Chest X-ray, AP view. Patient: 25 years old, sex M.
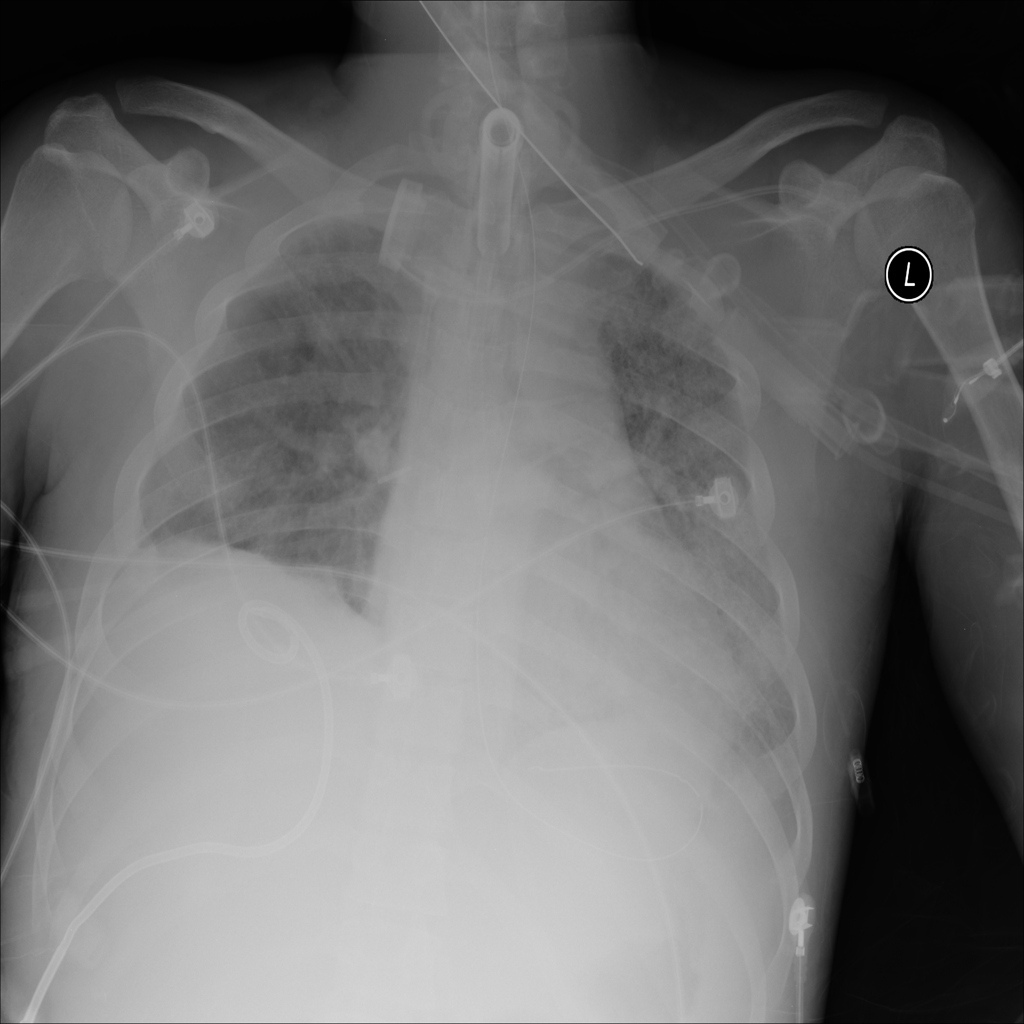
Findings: Edema, Infiltration